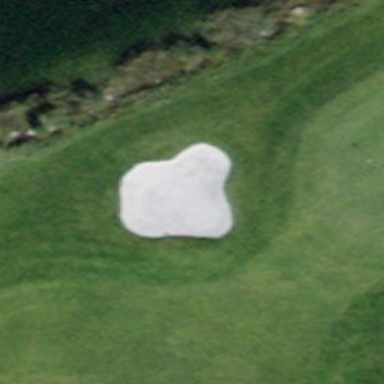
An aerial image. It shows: Golf bunker filled with natural sand.